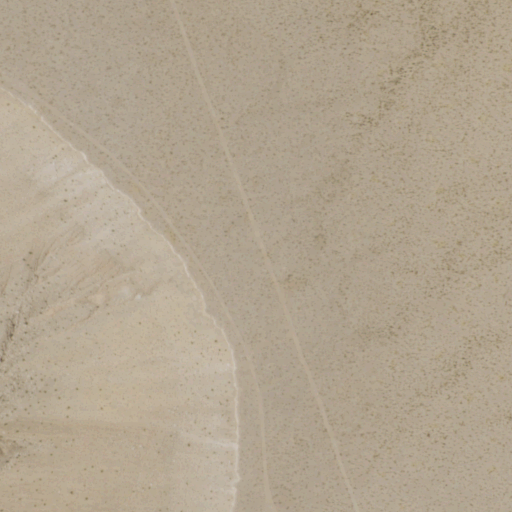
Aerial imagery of mountain in Nevada named Mormon Mesa containing grassland and barren land